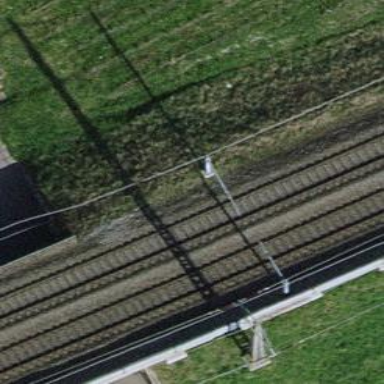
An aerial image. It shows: Single railway track with electrification through contact line.